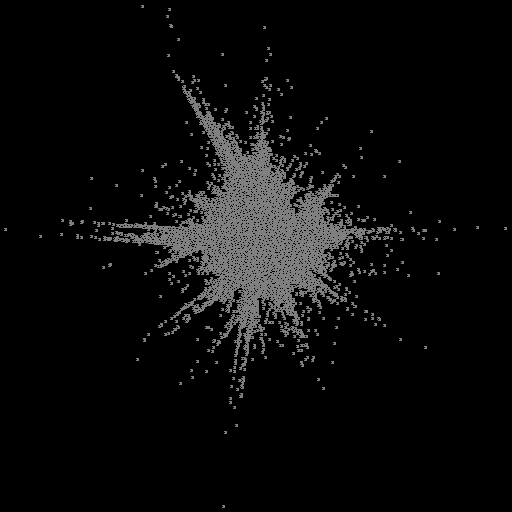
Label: star